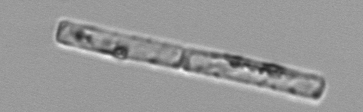
Label: Guinardia_delicatula